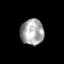
Tissue: skin
Cell type: Epithelial cells
Senescence score: 0.2399
Nuclear area (px): 585
Mean DAPI intensity: 167.092